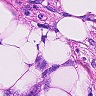
Metastatic tissue present: yes